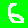
Digit: 6